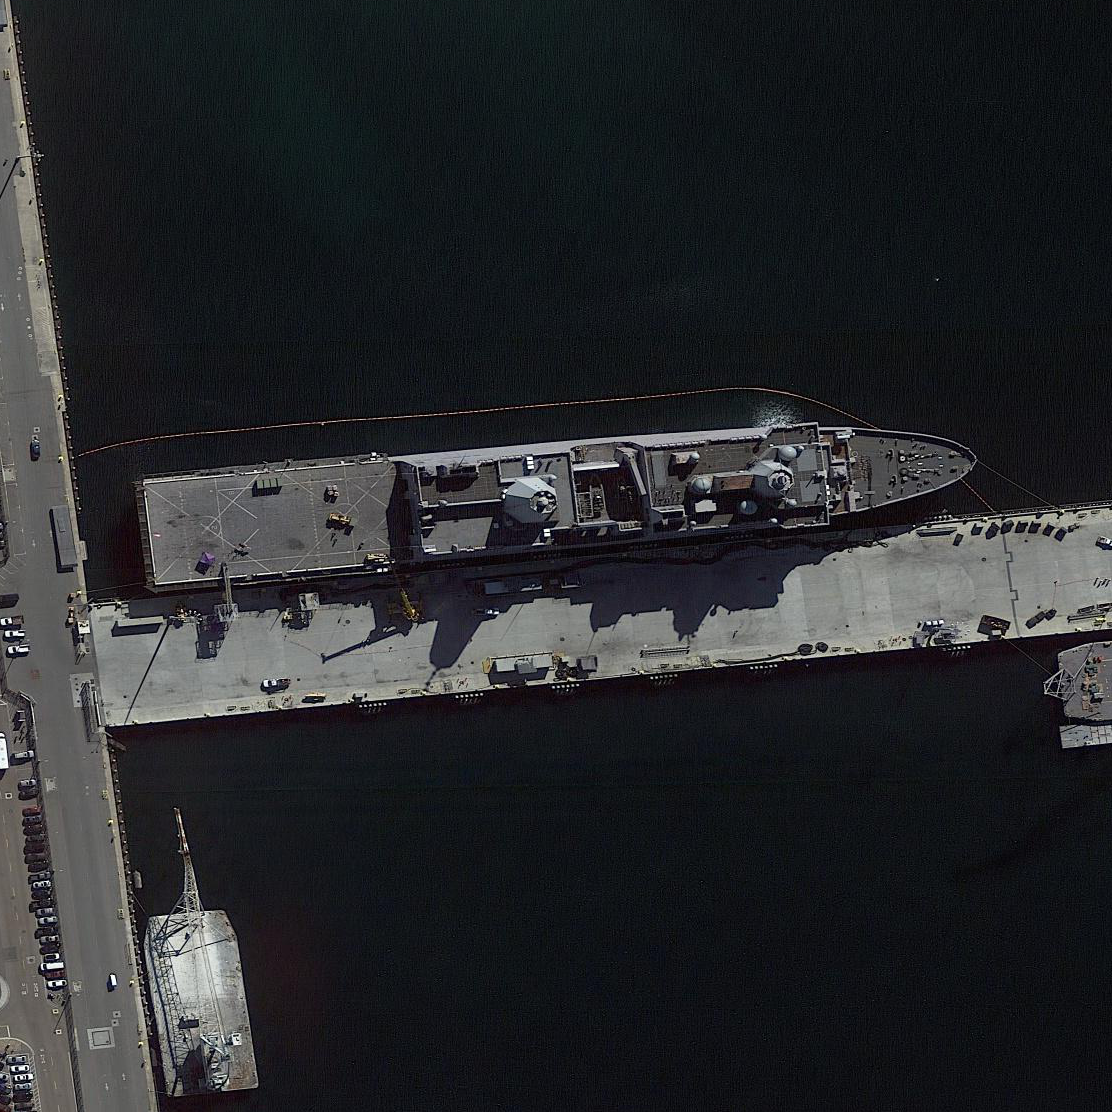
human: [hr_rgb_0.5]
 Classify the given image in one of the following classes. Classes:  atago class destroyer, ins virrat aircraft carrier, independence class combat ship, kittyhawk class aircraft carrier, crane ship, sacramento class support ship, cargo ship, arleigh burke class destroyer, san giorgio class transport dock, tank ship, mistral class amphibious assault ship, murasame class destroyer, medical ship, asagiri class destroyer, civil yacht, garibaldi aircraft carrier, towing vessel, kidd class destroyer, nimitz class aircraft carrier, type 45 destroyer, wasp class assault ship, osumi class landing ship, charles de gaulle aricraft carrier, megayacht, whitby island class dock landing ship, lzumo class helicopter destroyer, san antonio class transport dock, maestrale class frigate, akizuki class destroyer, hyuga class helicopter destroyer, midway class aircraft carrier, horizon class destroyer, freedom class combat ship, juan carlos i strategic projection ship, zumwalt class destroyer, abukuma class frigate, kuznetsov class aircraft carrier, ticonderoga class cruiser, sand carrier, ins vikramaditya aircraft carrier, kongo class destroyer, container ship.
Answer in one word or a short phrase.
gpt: San Antonio class transport dock